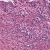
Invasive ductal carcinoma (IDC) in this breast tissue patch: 1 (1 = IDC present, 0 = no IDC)